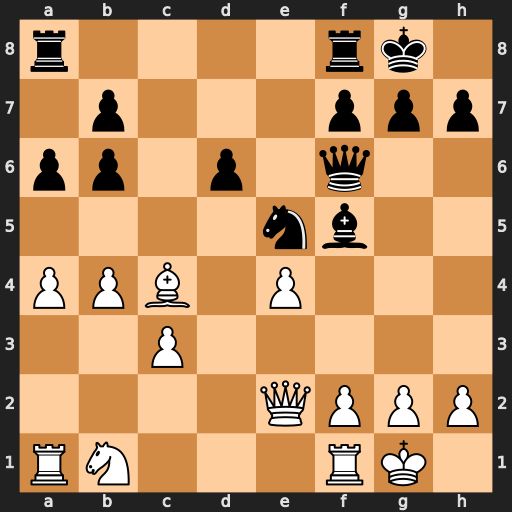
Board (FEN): r4rk1/1p3ppp/pp1p1q2/4nb2/PPB1P3/2P5/4QPPP/RN3RK1
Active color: w
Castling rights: -
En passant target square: -
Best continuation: exf5 Nxc4 Qxc4